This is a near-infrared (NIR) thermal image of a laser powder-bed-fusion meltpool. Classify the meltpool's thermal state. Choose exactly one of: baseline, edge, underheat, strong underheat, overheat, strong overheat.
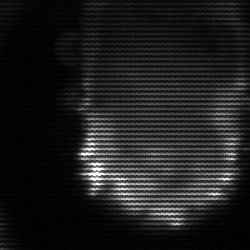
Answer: baseline